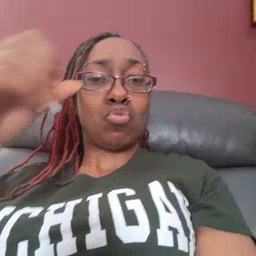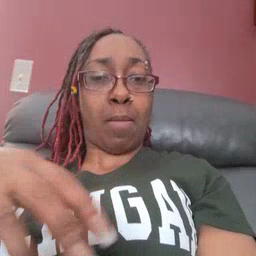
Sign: drop